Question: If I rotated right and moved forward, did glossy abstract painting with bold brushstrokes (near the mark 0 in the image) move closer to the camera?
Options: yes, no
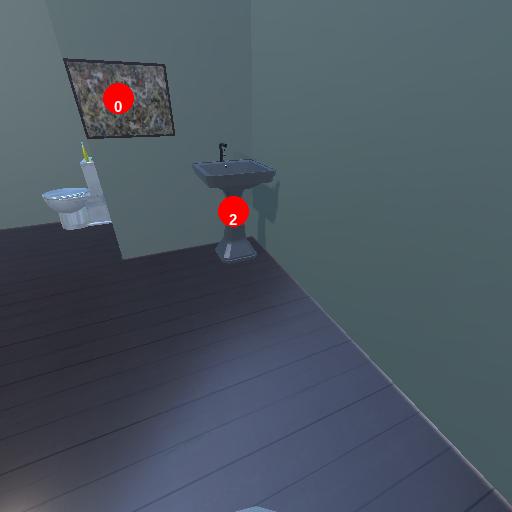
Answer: yes